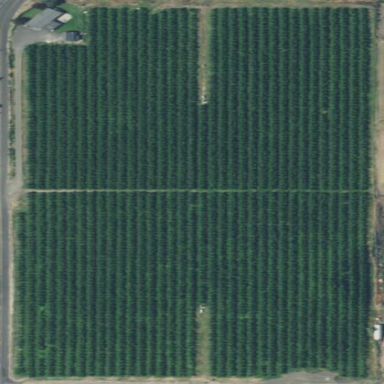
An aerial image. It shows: Orchard.